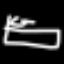
Label: bed